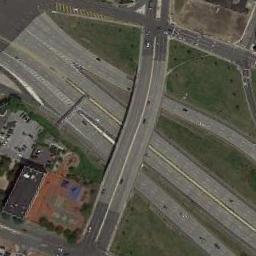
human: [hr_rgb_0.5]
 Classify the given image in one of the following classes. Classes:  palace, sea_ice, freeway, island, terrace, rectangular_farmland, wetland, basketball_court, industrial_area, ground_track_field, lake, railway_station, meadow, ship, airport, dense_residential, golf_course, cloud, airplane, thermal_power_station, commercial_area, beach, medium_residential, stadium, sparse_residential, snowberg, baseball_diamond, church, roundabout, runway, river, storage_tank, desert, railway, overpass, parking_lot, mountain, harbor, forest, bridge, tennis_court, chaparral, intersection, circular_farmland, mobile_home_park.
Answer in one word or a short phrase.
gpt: overpass